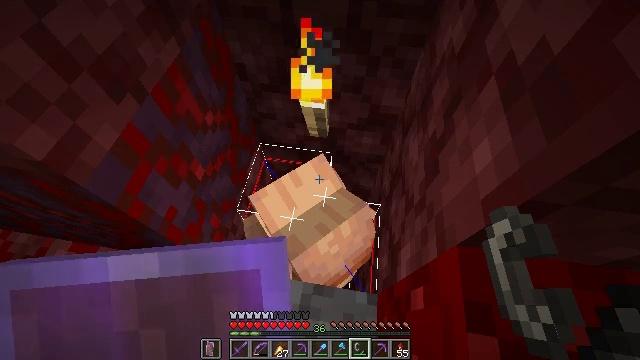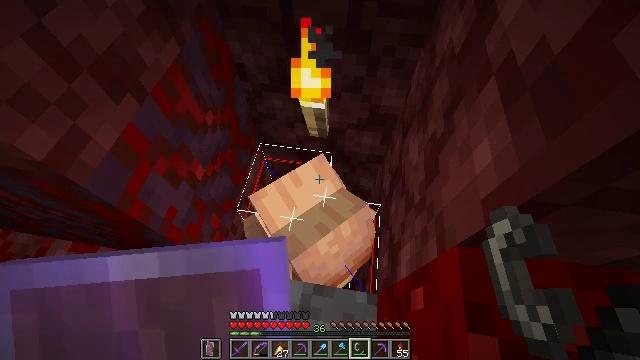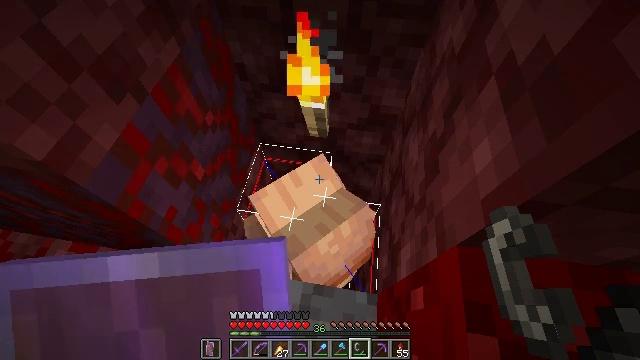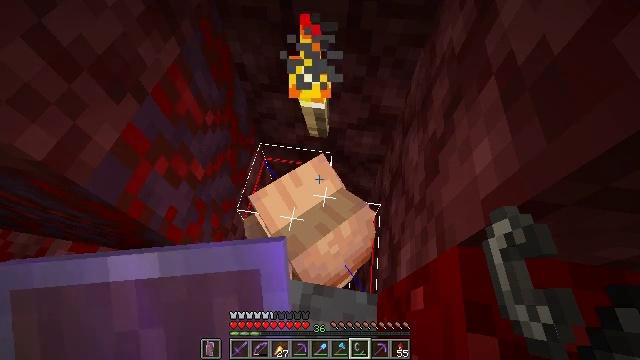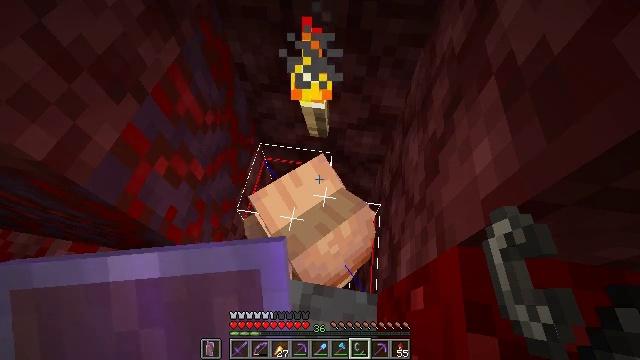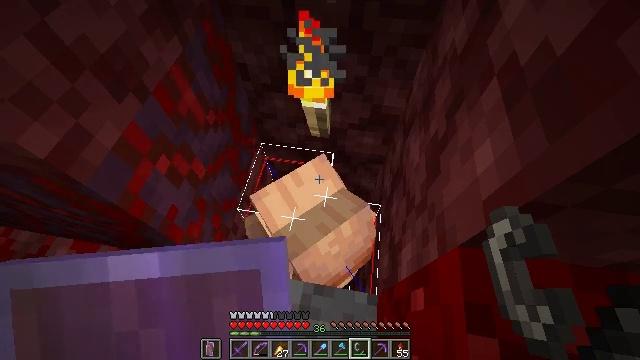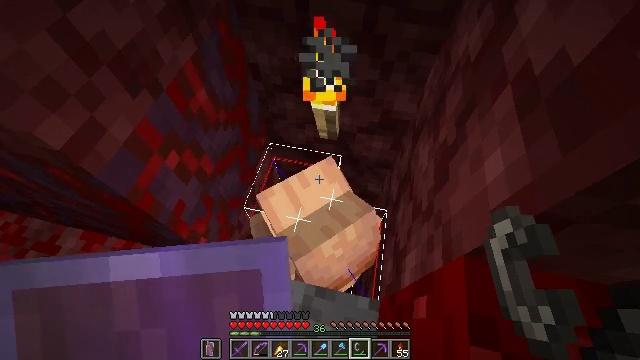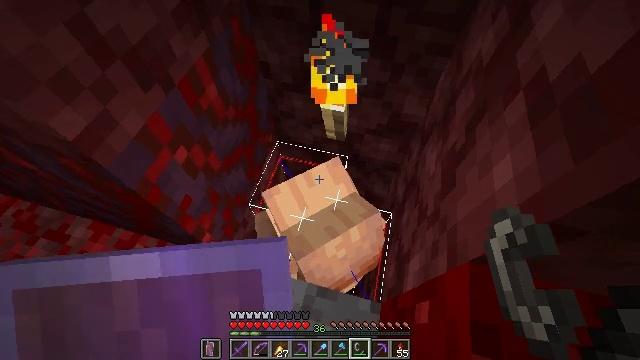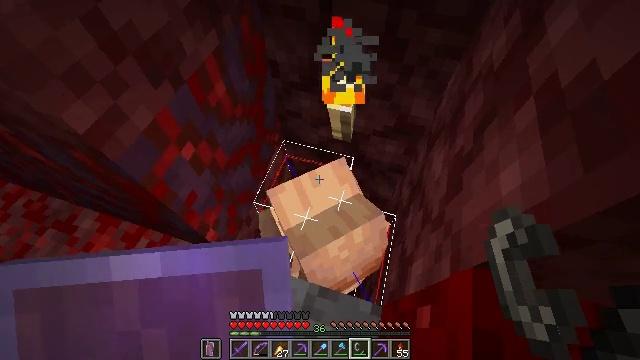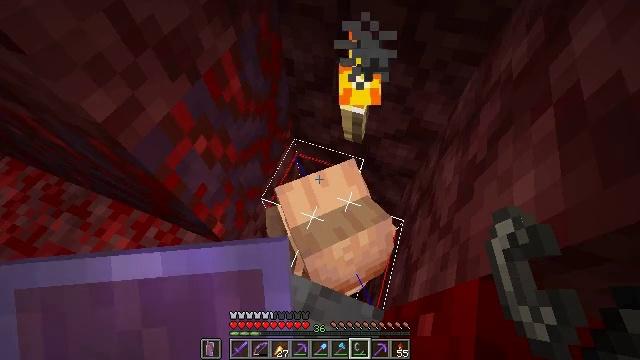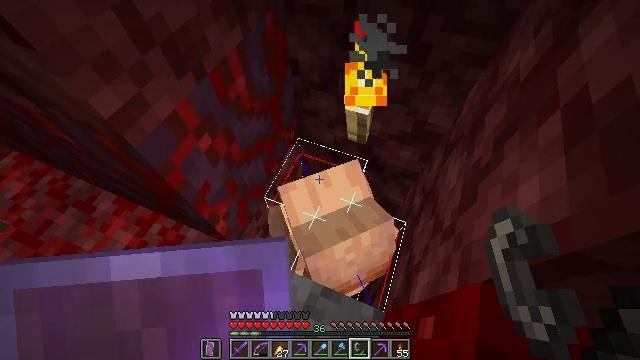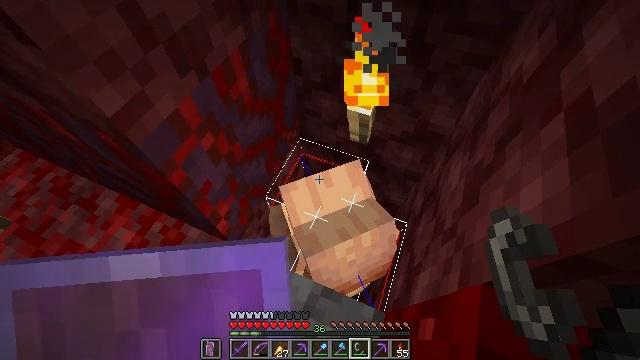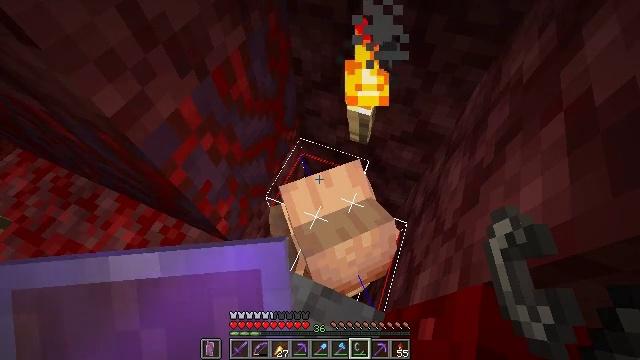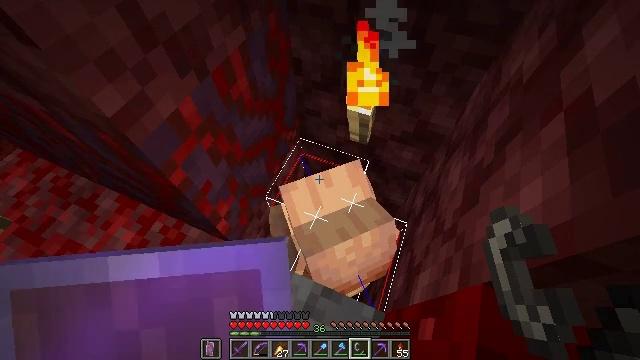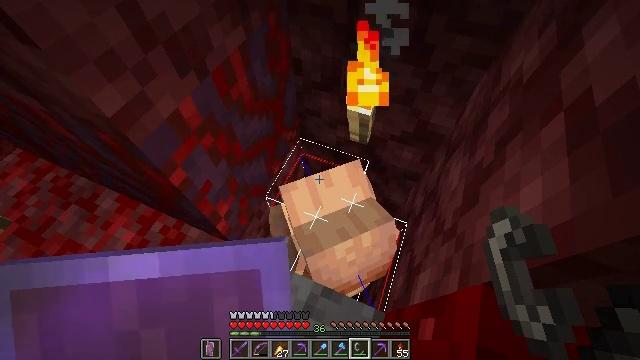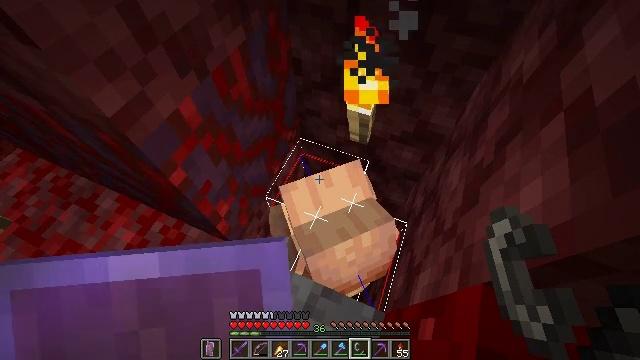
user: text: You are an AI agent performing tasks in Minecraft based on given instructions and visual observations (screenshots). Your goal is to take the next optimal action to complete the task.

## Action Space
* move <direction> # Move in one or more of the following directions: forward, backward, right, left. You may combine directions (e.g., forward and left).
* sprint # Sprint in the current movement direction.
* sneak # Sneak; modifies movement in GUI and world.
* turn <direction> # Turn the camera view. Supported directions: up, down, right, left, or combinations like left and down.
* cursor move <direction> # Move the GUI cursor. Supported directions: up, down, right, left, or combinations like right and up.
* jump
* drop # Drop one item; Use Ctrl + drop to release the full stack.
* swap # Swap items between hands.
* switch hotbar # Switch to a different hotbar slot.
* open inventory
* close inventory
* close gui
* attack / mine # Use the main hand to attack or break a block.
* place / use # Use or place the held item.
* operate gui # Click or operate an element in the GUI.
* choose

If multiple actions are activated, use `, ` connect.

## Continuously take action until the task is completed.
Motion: motion action
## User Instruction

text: Remove a fire charge from the inventory.
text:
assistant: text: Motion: no_op
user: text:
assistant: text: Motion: no_op
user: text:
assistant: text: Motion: no_op
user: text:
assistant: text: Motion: no_op
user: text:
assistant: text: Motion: no_op
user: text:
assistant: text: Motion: turn left
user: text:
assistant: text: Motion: turn left
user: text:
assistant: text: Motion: turn left
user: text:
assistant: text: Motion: turn left
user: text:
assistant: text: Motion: turn left
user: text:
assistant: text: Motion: no_op
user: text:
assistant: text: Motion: no_op
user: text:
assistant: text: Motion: no_op
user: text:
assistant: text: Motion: no_op
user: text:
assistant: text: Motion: no_op
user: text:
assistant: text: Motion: no_op
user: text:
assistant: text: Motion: no_op
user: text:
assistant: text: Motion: no_op
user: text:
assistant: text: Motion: no_op
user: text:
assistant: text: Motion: no_op
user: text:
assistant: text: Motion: no_op
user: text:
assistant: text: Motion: no_op
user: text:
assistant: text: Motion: no_op
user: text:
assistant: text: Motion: no_op
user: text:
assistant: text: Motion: no_op
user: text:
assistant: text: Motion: no_op
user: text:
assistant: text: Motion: no_op
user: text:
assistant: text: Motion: no_op
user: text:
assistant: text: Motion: no_op
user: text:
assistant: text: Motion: no_op